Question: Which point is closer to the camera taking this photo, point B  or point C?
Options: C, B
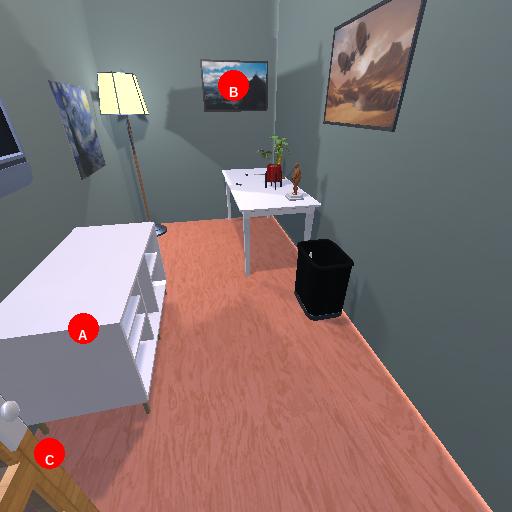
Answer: C